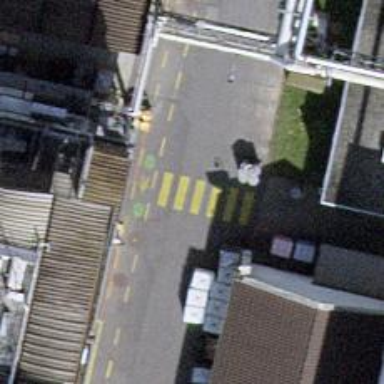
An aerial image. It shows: Uncontrolled zebra crossing on the road.